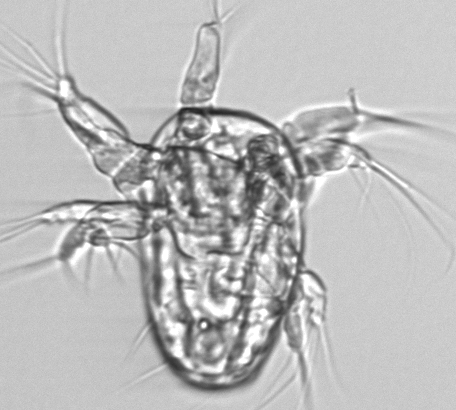
Label: Copepod_nauplii